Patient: sex M, age 68
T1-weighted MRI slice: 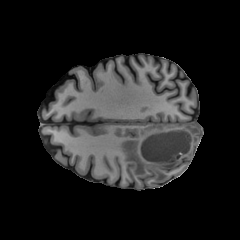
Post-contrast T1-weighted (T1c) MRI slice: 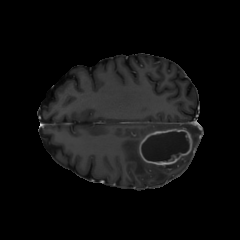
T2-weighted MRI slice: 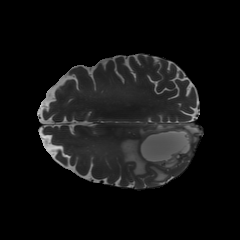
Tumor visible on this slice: yes
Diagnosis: Glioblastoma, IDH-wildtype
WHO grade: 4